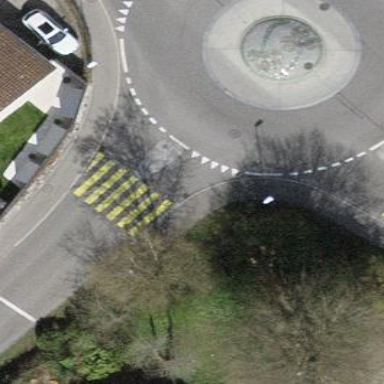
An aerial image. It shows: Tertiary road made of asphalt leading to roundabout junction.